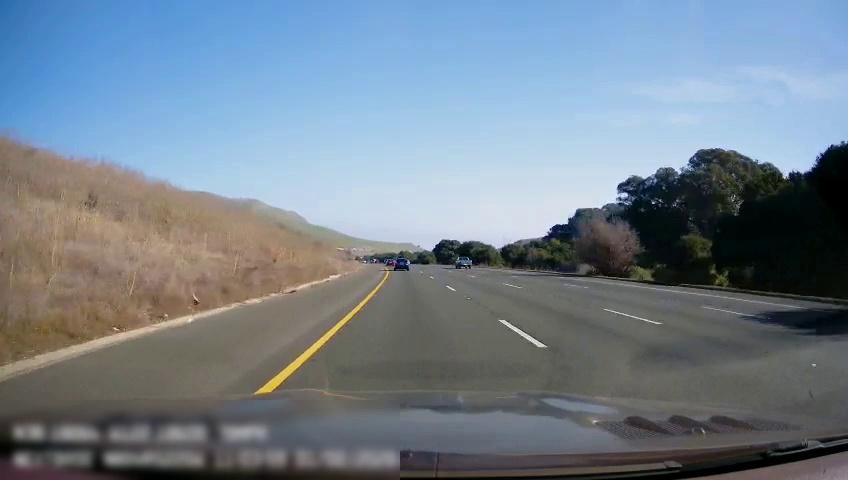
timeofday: Day
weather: Sunny
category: Drivable Space
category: Vehicles | Car
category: Vehicles | Truck
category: Lanes | Alternate Lane
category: Lanes | Alternate Lane
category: Lanes | Alternate Lane
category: Lanes | Current Lane
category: Lanes | Alternate Lane